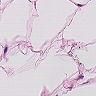
Metastatic tissue present: no